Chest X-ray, AP view. Patient: 71 years old, sex M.
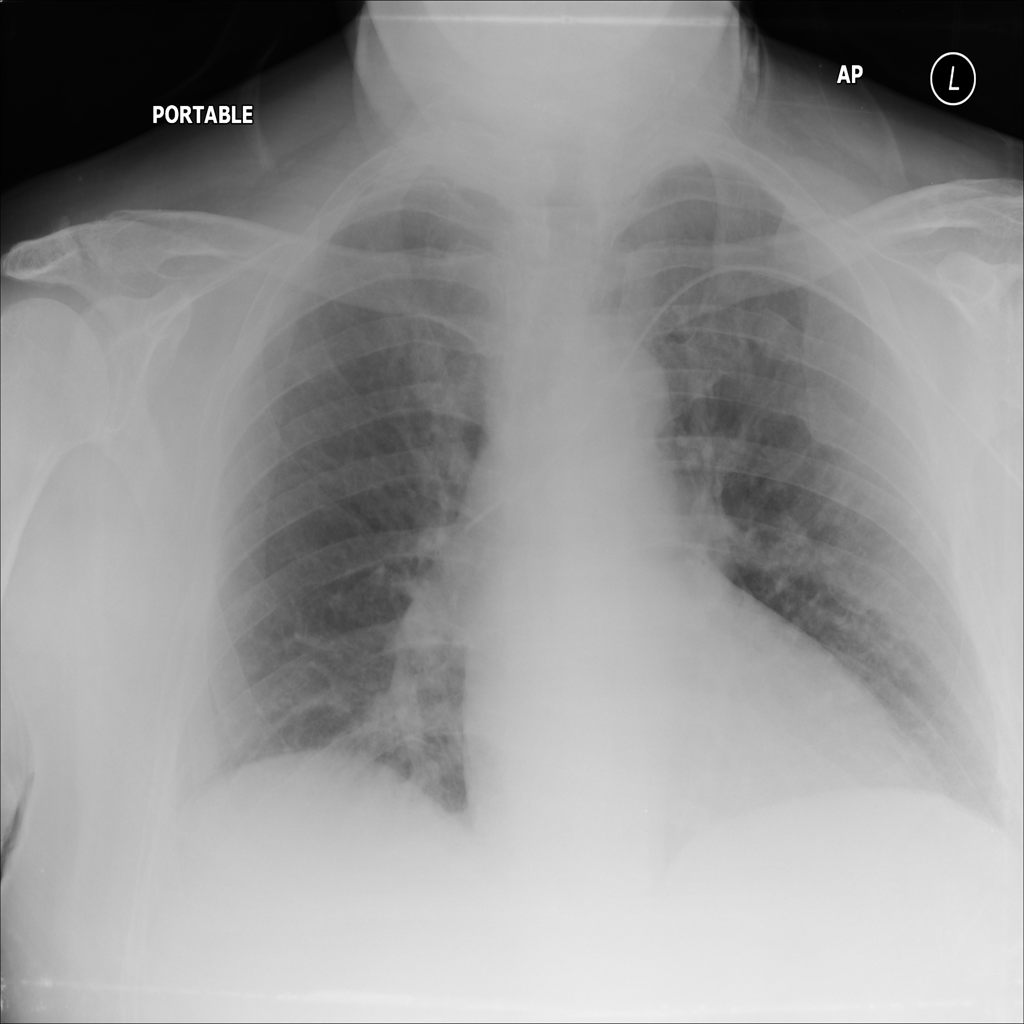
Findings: No Finding